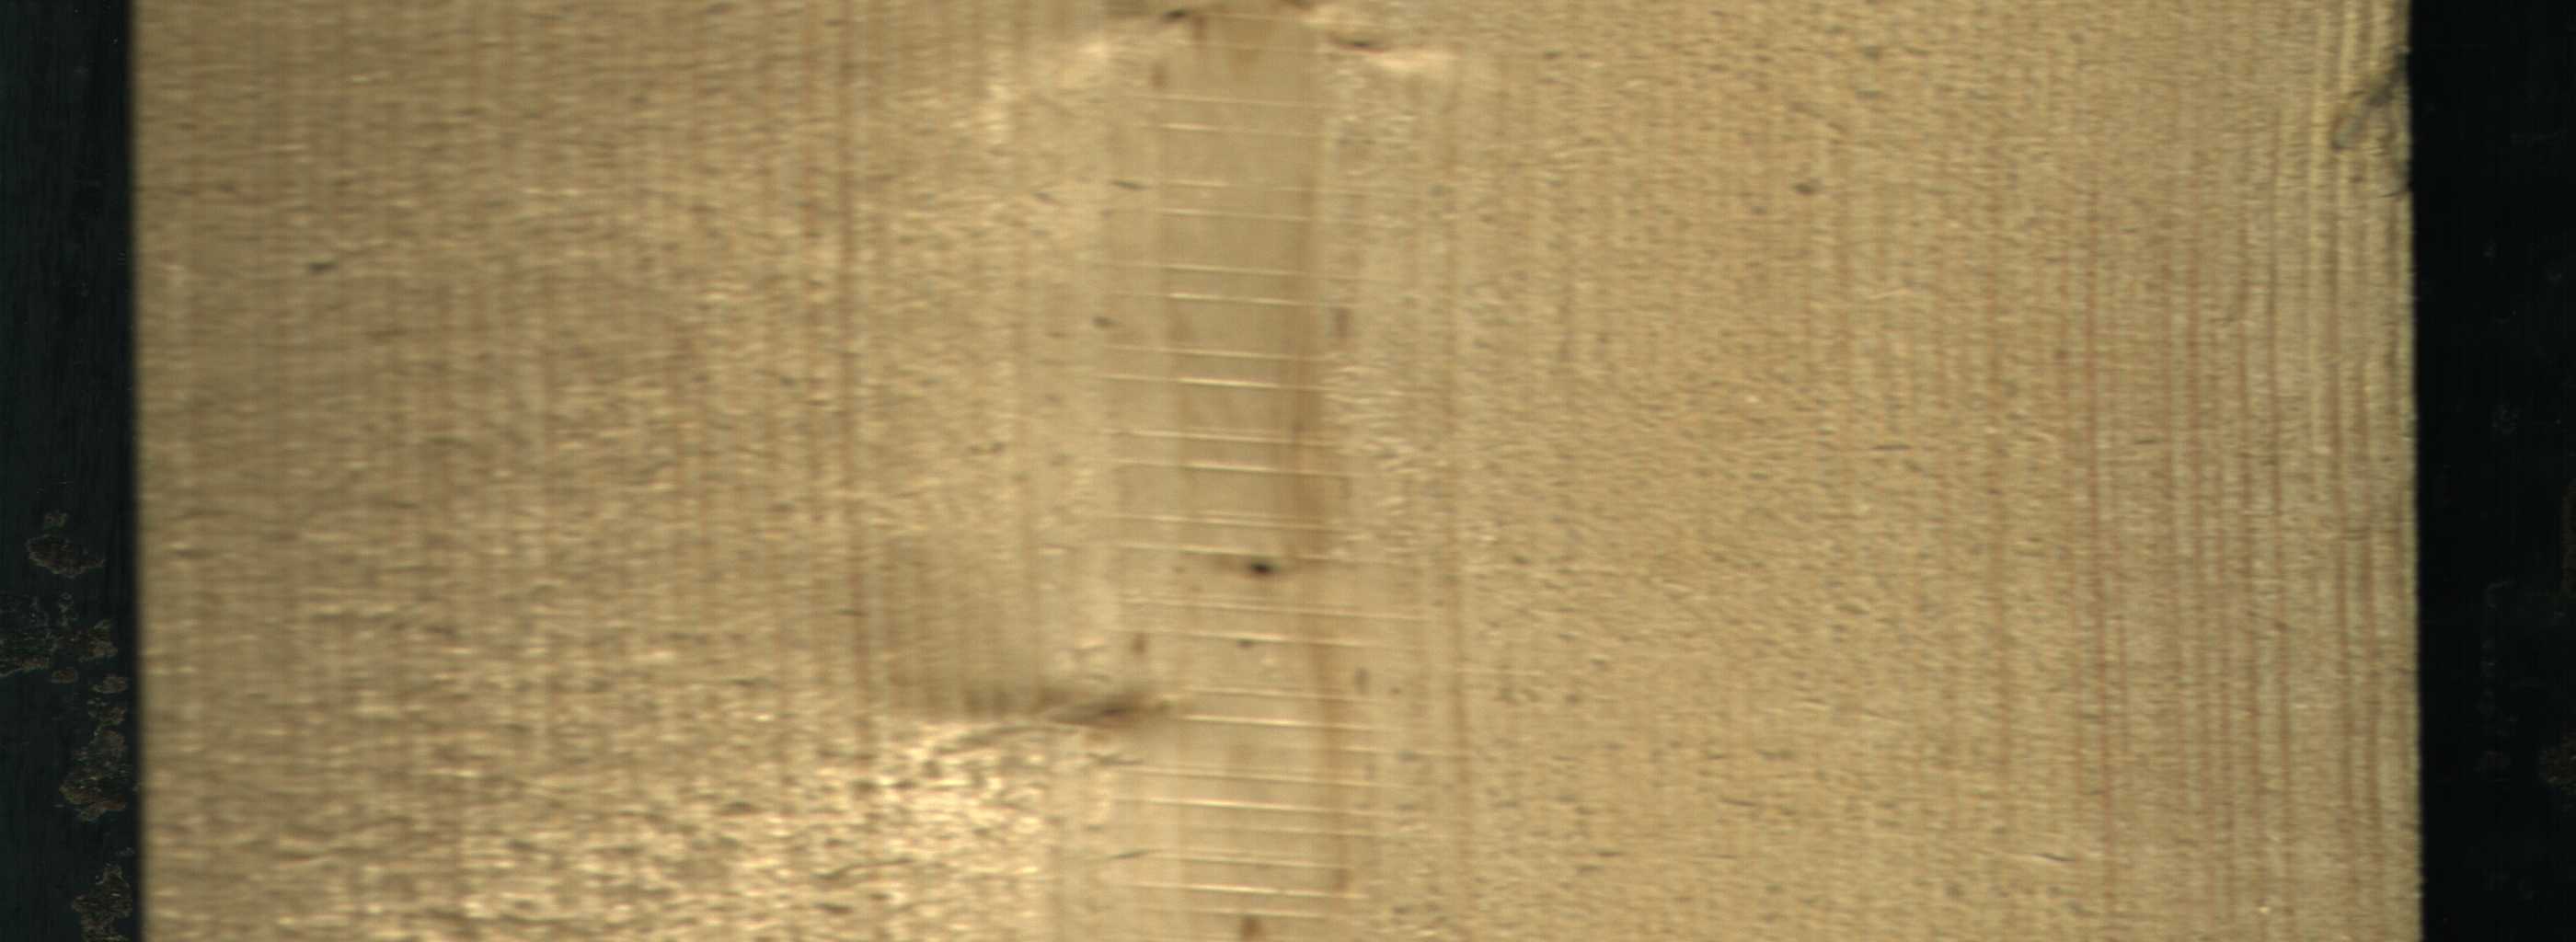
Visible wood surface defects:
Live_Knot